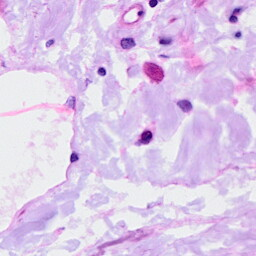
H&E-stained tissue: Ovarian